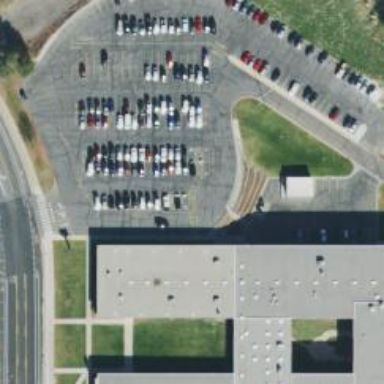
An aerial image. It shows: Parking space.